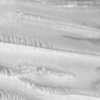
Label: not_dusty